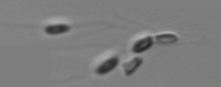
Label: Dinobryon